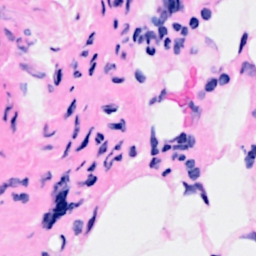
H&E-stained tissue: Breast